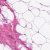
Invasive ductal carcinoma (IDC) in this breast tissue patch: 0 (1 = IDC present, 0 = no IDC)